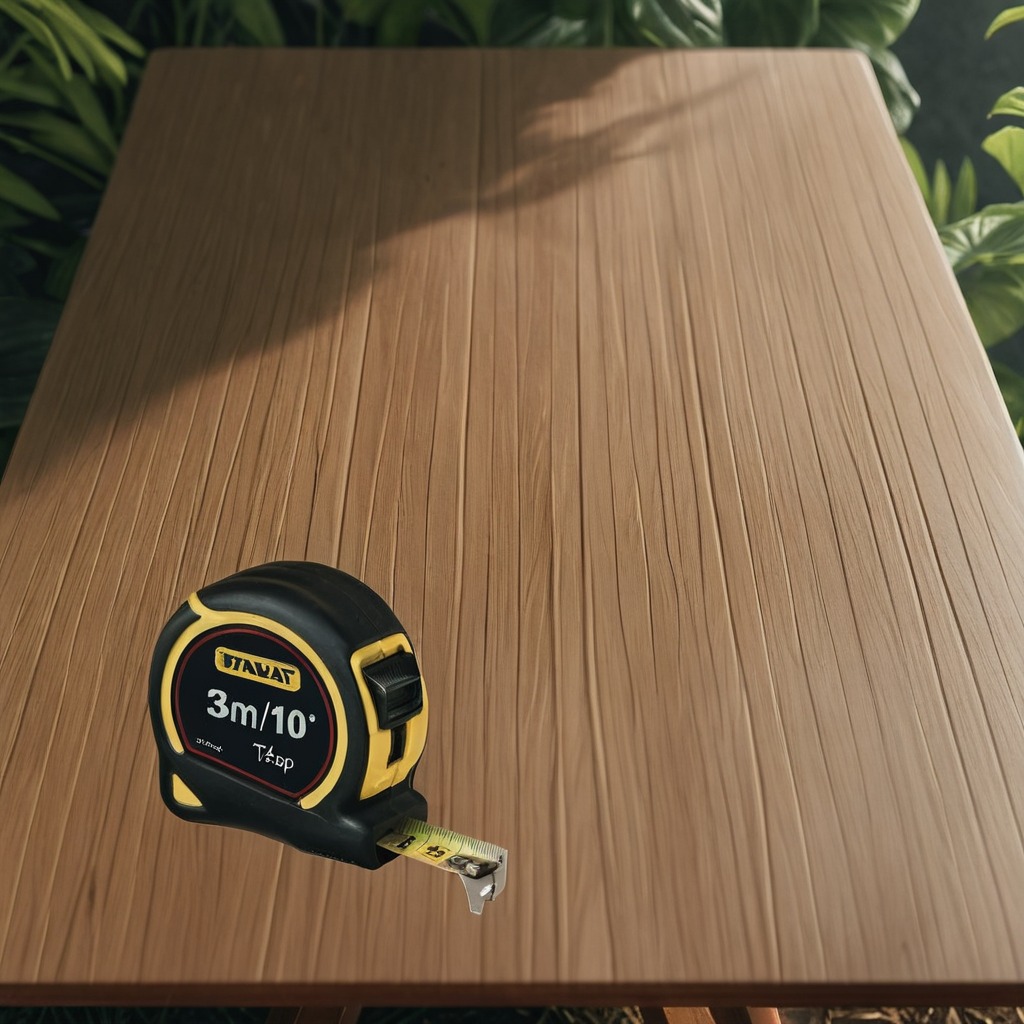
A measuring tape is lying on the wooden table inside a jungle field workshop tent.